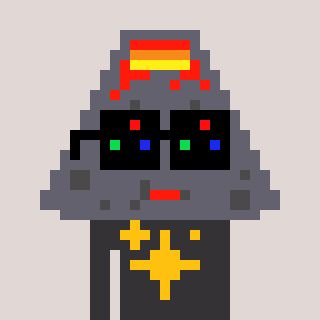
a pixel art character with square black sunglasses, a volcano-shaped head and a grayscale-colored body on a warm background